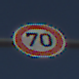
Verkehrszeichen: Geschwindigkeit70
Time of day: MorningAfternoon
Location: Outdoor (Nature)
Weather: Clear
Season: Autumn
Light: Natural